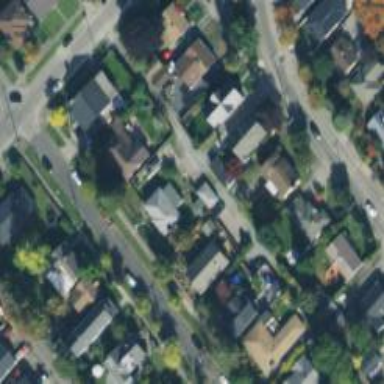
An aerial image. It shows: Alley classified as service road.